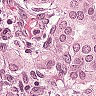
Metastatic tissue present: yes